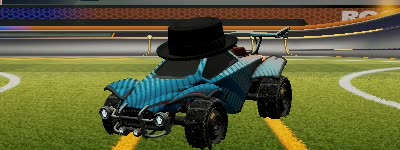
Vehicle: octane